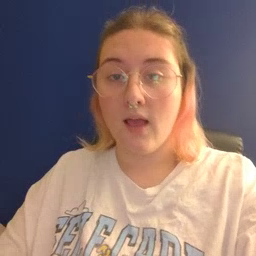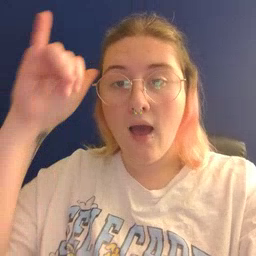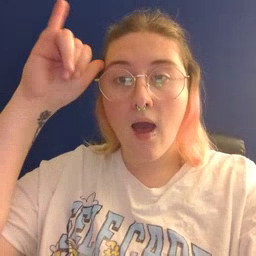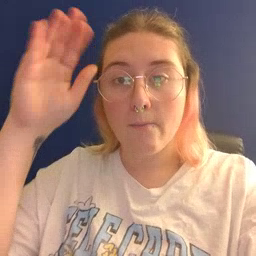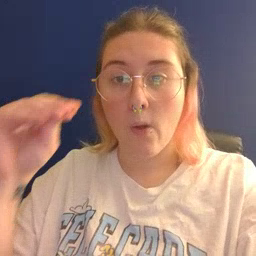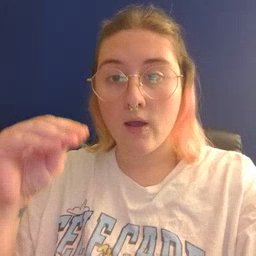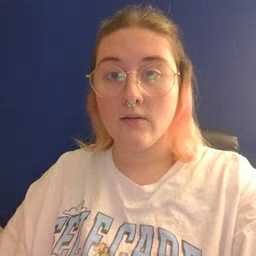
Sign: cowboy